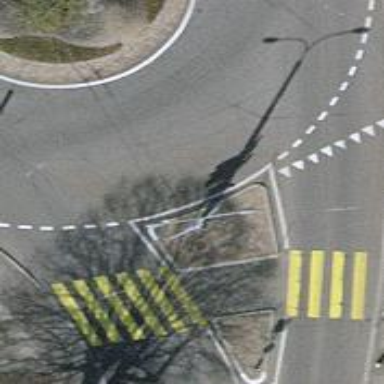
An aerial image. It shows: Secondary road with asphalt surface leading to roundabout. The presence of trolley wires indicates the use of electric trolleys in the area.